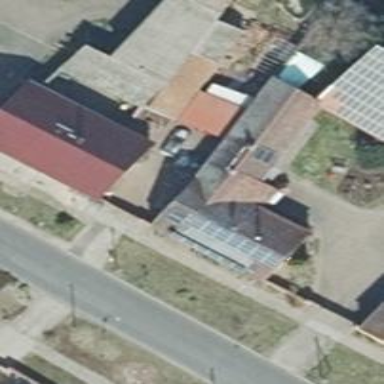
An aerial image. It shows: Detached building with gabled roof covered in red roof tiles. The building itself is yellow in color.